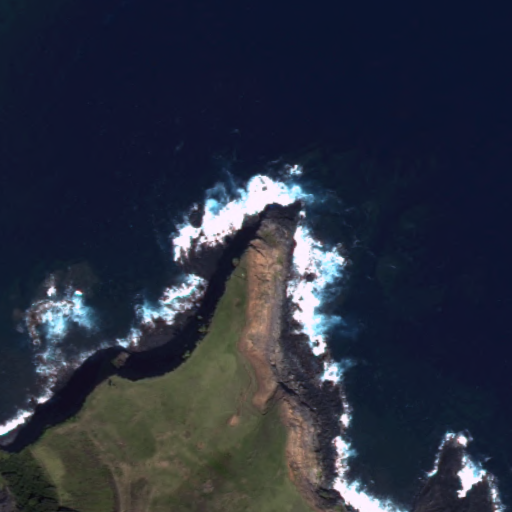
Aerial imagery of cape in Hawaii named Hoolawa Point containing only unknown